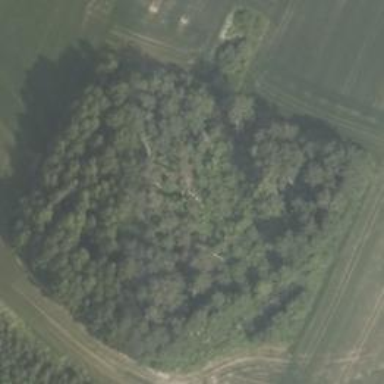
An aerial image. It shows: Forest area.